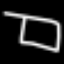
Label: square